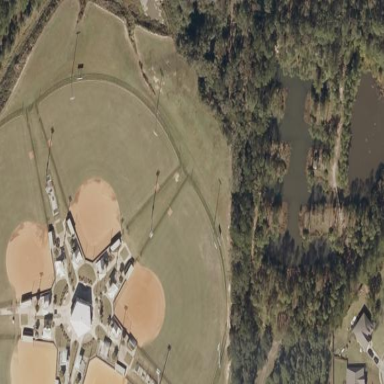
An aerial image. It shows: Baseball pitch for leisure and sports activities.